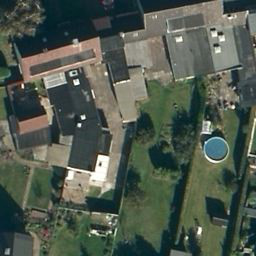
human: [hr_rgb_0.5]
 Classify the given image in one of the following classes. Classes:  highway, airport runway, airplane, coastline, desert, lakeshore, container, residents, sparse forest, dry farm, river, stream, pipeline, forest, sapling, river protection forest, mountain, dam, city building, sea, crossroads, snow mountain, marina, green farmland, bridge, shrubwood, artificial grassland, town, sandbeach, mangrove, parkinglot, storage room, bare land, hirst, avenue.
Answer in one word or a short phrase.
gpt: residents